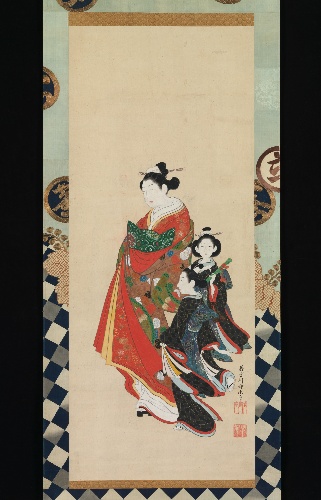
Artist: Miyagawa (Katsukawa) Shunsui
Artist bio: Japanese, active 1744–64
Date: late 18th century
Object type: Hanging scroll
Classification: Paintings
Medium: Hanging scroll; ink and color on silk
Culture: Japan
Period: Edo period (1615–1868)
Dimensions: Image: 50 3/8 x 24 7/16 in. (128 x 62 cm)
Department: Asian Art
Credit line: Gift of Florence and Herbert Irving, 2015
Accession year: 2015
Repository: Metropolitan Museum of Art, New York, NY
Tags: Women